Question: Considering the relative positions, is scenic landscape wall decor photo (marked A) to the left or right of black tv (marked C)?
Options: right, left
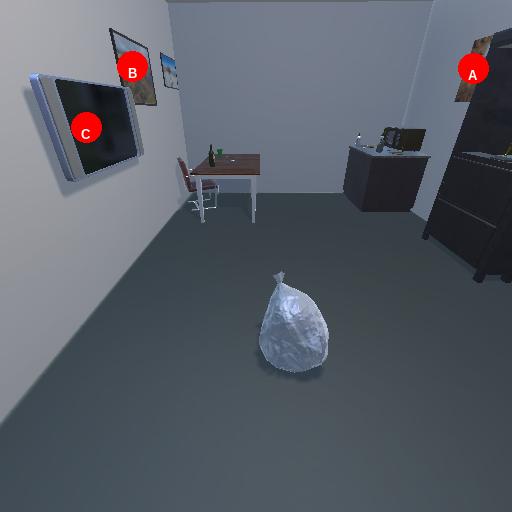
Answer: right